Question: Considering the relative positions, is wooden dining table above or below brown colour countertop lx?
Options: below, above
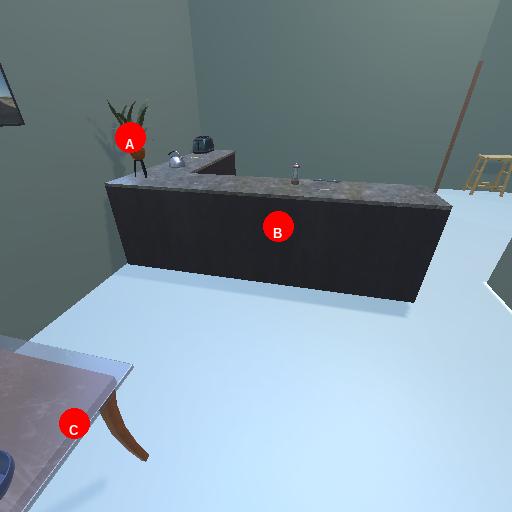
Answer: below